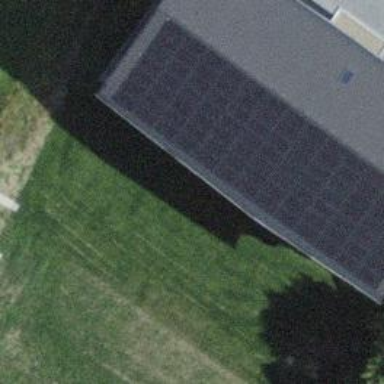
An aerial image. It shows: Solar power generator.